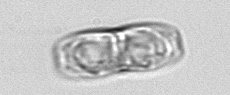
Label: pennate_morphotype1